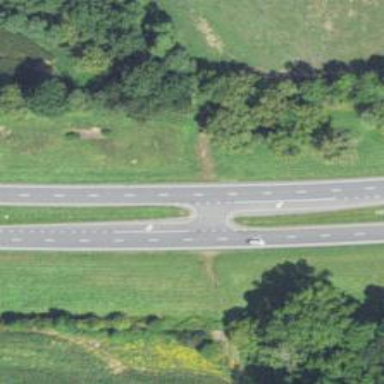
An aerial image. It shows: Trunk link highway.